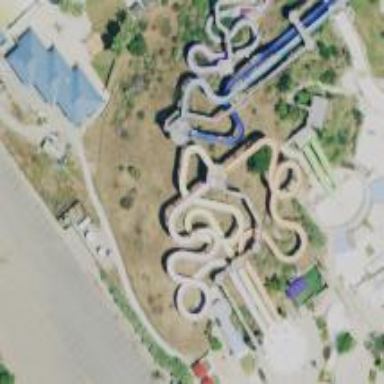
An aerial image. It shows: Water slide attraction.